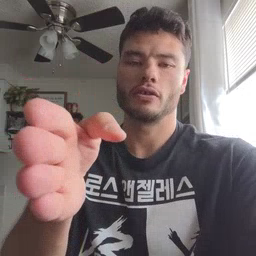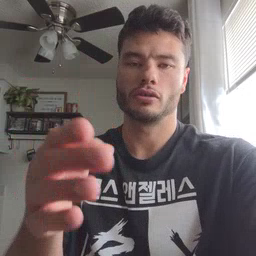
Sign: after